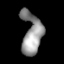
Tissue: lung
Cell type: Epithelial cells
Senescence score: 0.1771
Nuclear area (px): 808
Mean DAPI intensity: 147.354